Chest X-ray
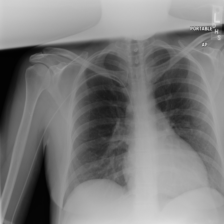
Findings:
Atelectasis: negative
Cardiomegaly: negative
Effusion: negative
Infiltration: negative
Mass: negative
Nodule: negative
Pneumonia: negative
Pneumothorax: negative
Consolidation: negative
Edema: negative
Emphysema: negative
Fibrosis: negative
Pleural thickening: negative
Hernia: negative